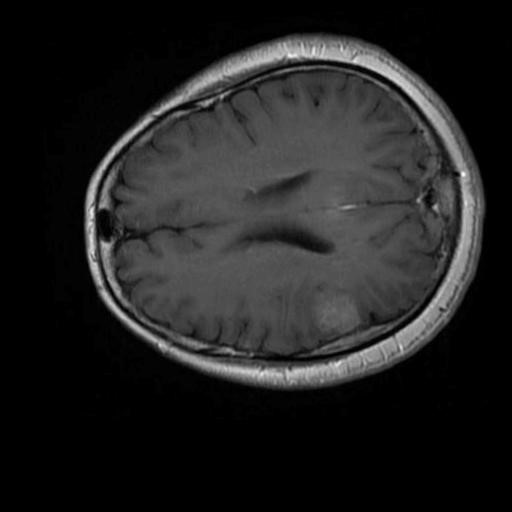
Label: brain_menin